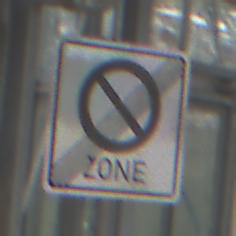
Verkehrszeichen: EndeEingeschraenktesHalteverbotZone
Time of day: Midday
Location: Roofed (Special)
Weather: Overcast
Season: NotSpecified
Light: Natural